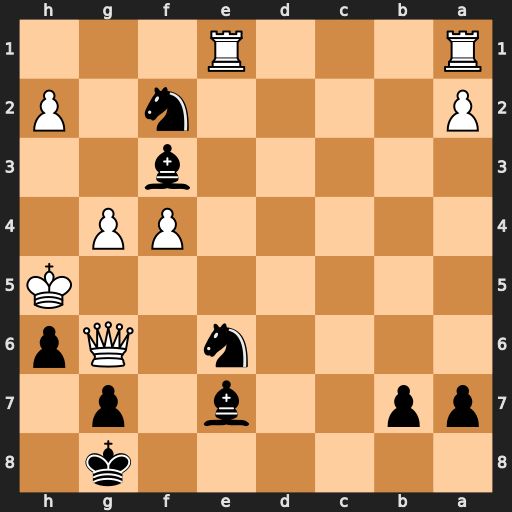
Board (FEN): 6k1/pp2b1p1/4n1Qp/7K/5PP1/5b2/P4n1P/R3R3
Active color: b
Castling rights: -
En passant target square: -
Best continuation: Nxf4#